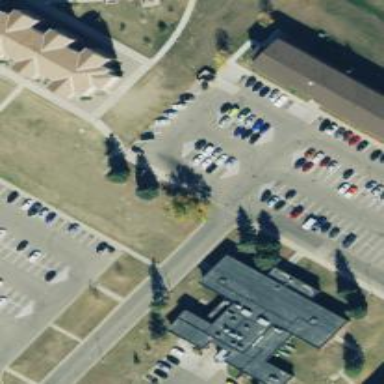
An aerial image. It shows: Dormitory building.